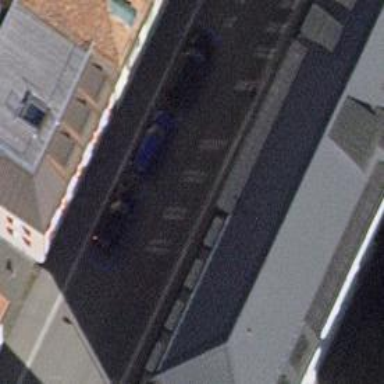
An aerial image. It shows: Asphalt parking lane.